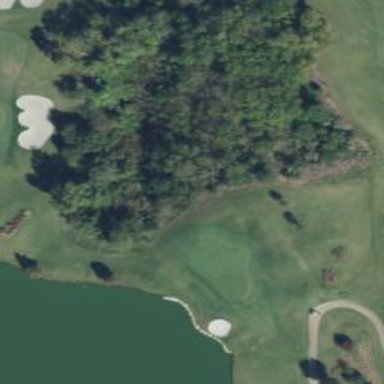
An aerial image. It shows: Golf hole.